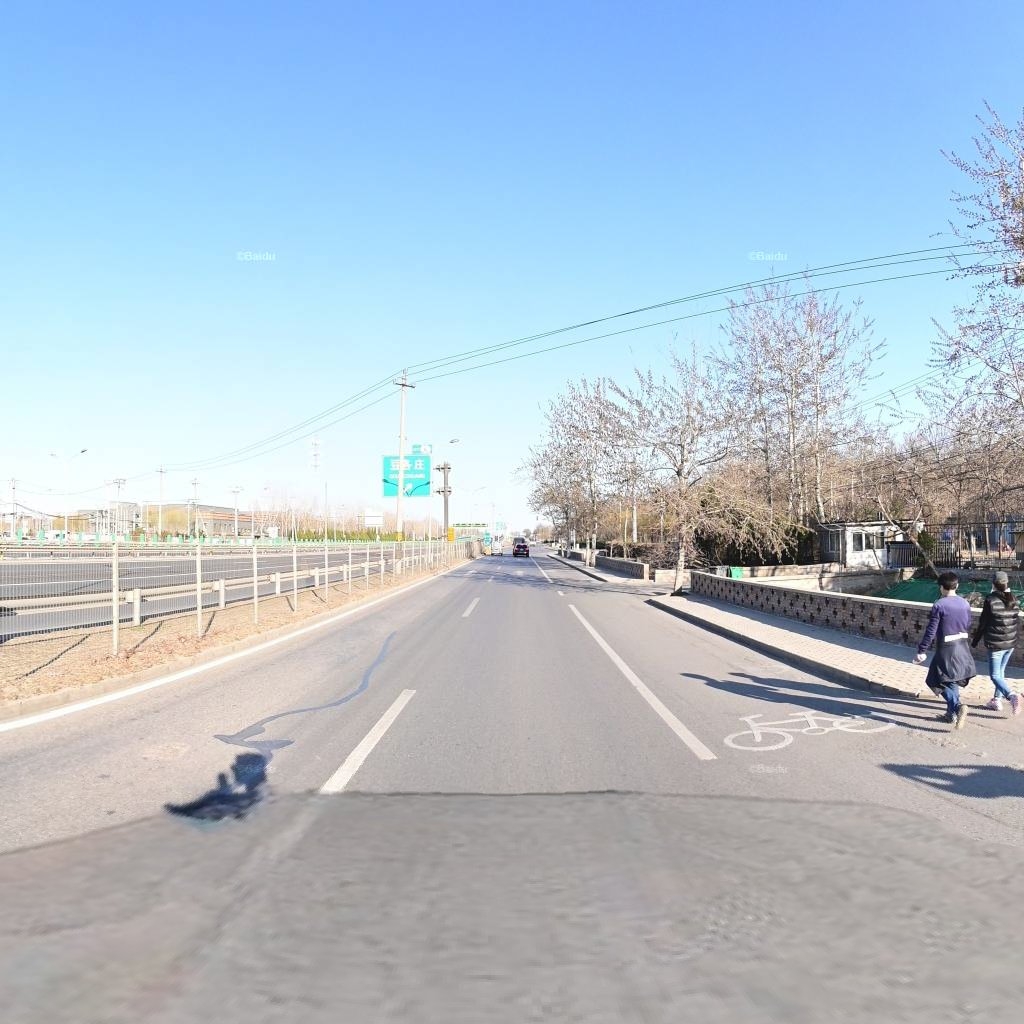
Region: Chaoyang
Road damage annotations: longitudinal patch, longitudinal patch